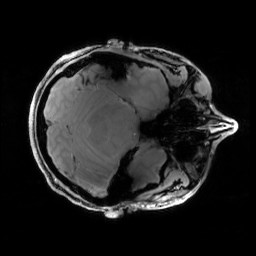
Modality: PDw
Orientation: axial
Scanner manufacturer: siemens
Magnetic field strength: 6.98 T
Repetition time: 1.34 s
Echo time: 0.00266 s